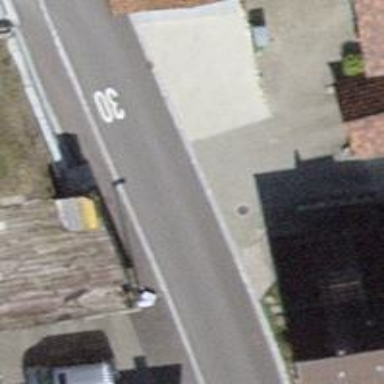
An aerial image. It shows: Residential road with sidewalk on the left side.